Question: It's <URL> without benefits.
Here's the screen with stats (you can see nginx and php5-fpm) and the parameters set in apc.ini:

APC is used for system and user-cache entries on multiple sites (8-9 WordPress sites and one with MediaWiki and SMF).
What would you suggest?
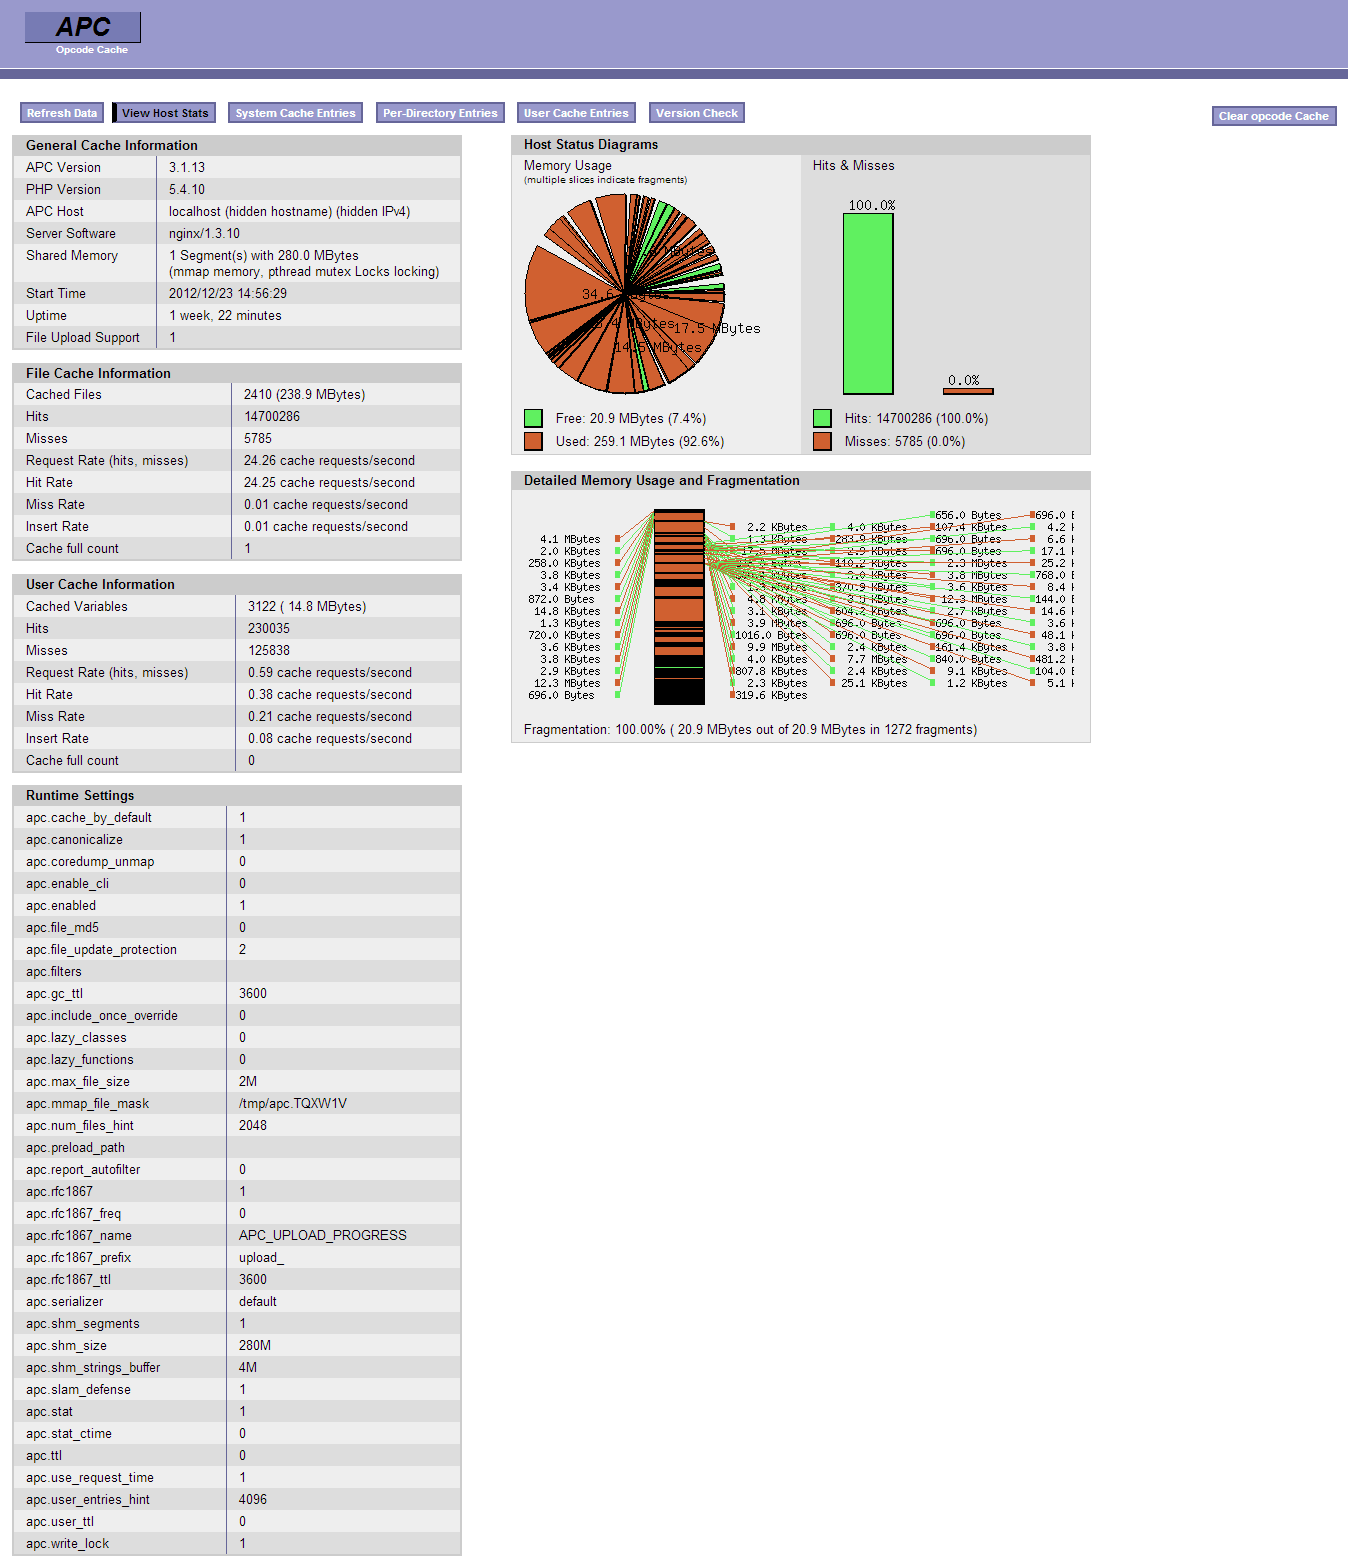
Answer: Each wordpress site is is going to cache a healthy amount in the user cache. I've looked at this myself in depth and have found the best 'guesstimate' is that if you use user cache in APC keep the fragmentation under 10%. This can sometimes mean you need to try and reserve upwards of 10x the amount of memory you intend to actually use for caching to avoid fragmentation. Start where you are and keep increasing memory allocated until fragmentation stays below 10% after running a while.
BTW: wordpress pages being cached are huge, so you'll probably need a lot of memory to avoid fragmentation.
Why 10% fragmentation? It's a bit of a black art, but I observed this is where performance start to noticeabily decline. I haven't found any good benchmarks (or run my own controlled tests) however.
This 10x amount to get this my seem insane, but root cause is APC has no way to defragment other than a restart (which completely dumps the cache). Having a slab of 1G of memory when you only plan to use 100-200m gives a lot of space to fill without having to look for 'holes' to put stuff. Think about bad old FAT16 or FAT32 disk performance with Windows 98--constant need to manually defrag as the disk gets over 50% full.
If you can't afford the extra memory to spare, you might want to look at either memcached or plain old file caching for your user cache.